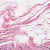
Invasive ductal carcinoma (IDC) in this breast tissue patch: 0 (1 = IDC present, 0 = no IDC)